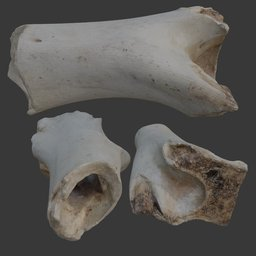
Label: nature